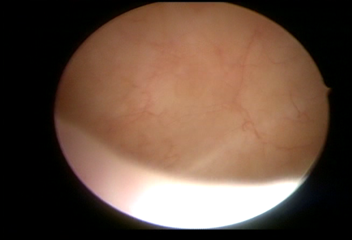
Modality: WLC
Class: Normal mucosa
Bladder cancer association: No